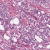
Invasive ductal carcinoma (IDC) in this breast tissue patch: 1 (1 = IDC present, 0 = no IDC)